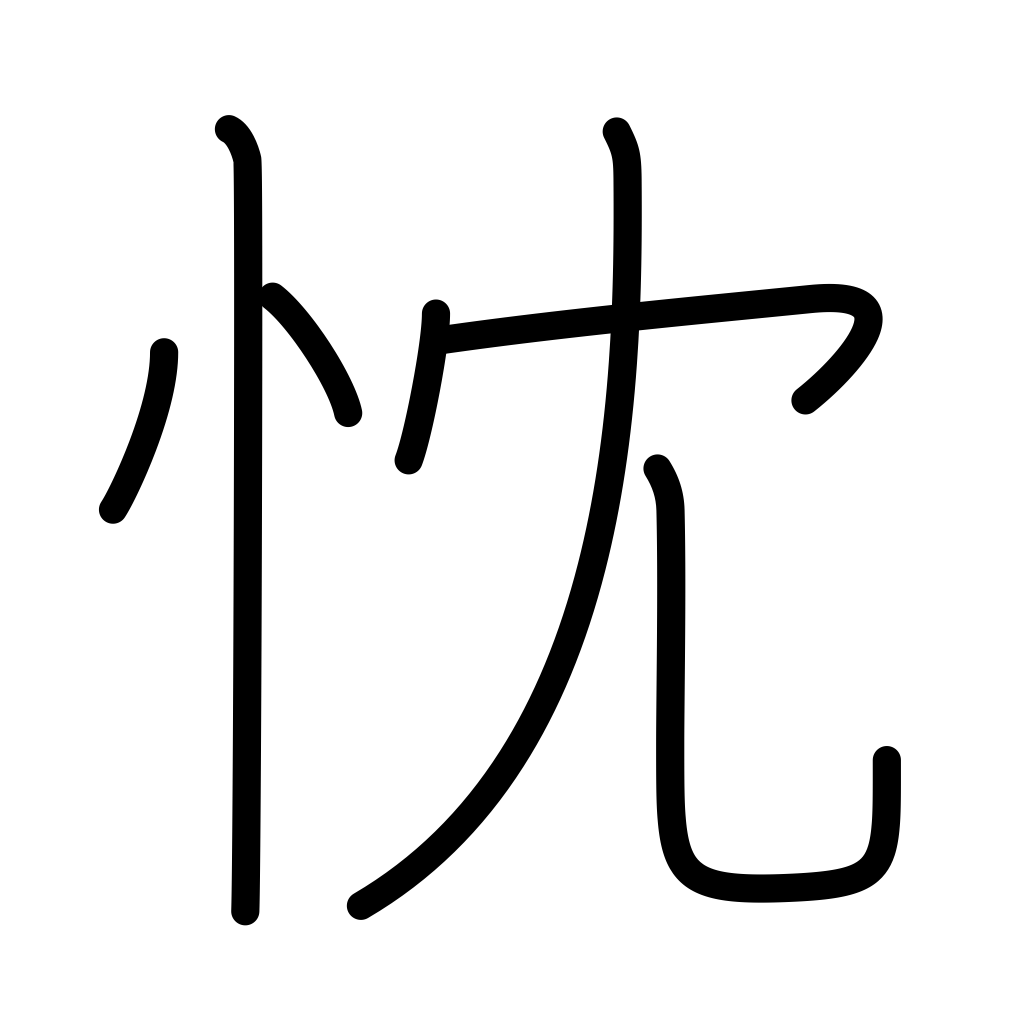
Meaning: sincere